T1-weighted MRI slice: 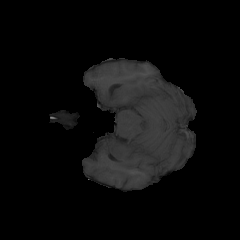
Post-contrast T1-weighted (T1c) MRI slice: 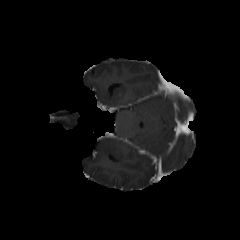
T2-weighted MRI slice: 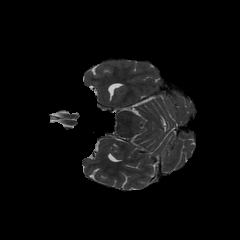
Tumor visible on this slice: no